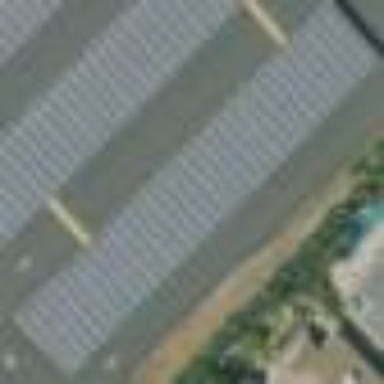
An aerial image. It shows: Solar photovoltaic panel on the roof of building used as solar power generator.